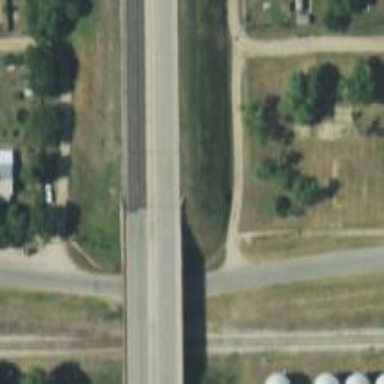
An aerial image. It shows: Primary highway bridge over expressway.